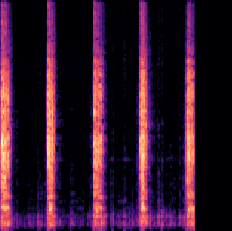
Sound class: Clock tick